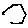
Label: hexagon